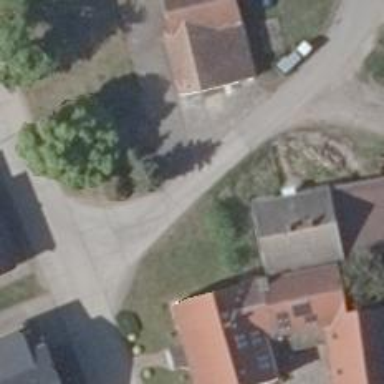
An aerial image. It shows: Residential road made of concrete plates.